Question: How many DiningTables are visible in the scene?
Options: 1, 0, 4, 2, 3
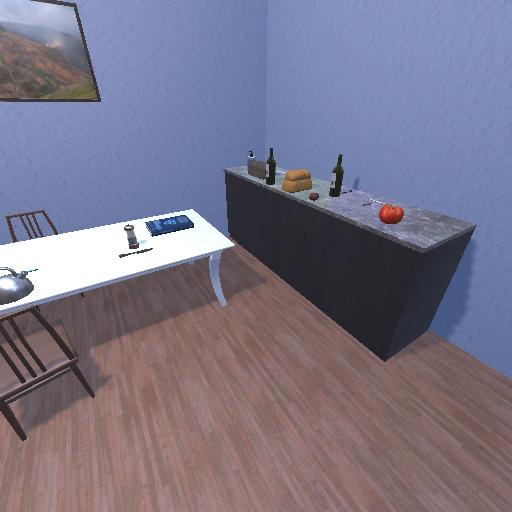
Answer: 1